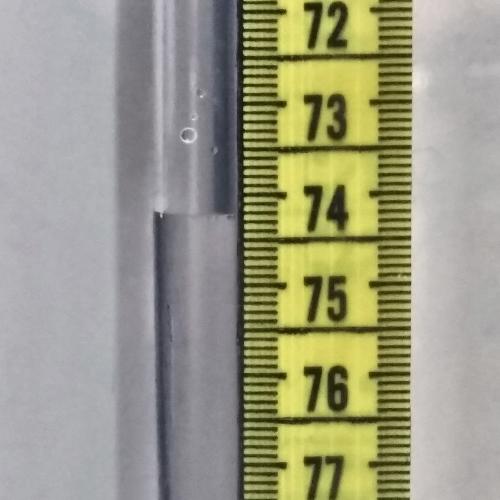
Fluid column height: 74.2 cm